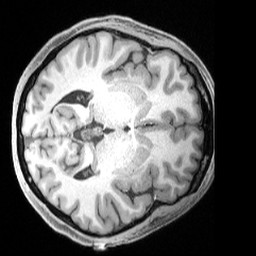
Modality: T1w
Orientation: axial
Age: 39
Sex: female
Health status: ill
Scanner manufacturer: siemens
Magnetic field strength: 3 T
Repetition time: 2.4 s
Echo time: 0.00222 s